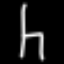
Label: chair